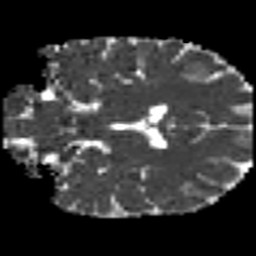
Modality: MD
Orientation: coronal
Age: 30
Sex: female
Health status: ill
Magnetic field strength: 3 T
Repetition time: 8.4 s
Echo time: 0.0926 s